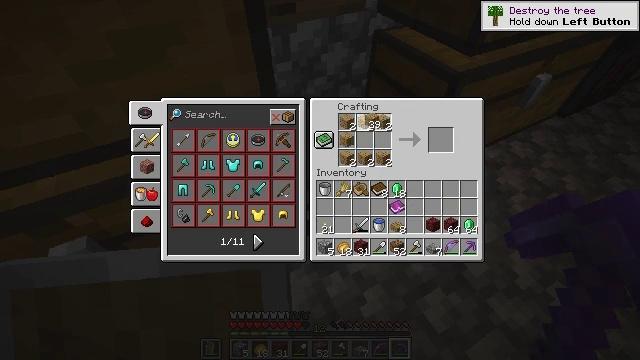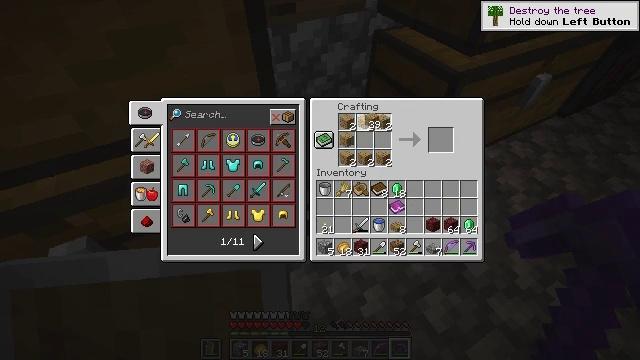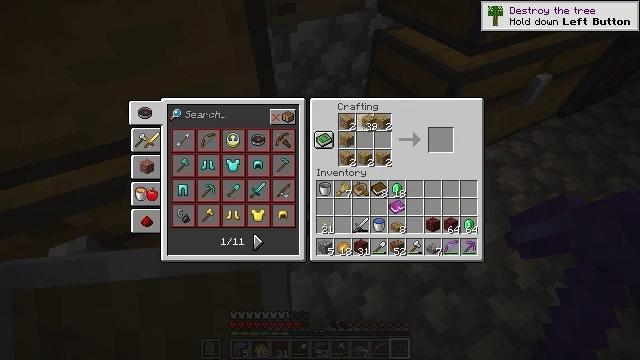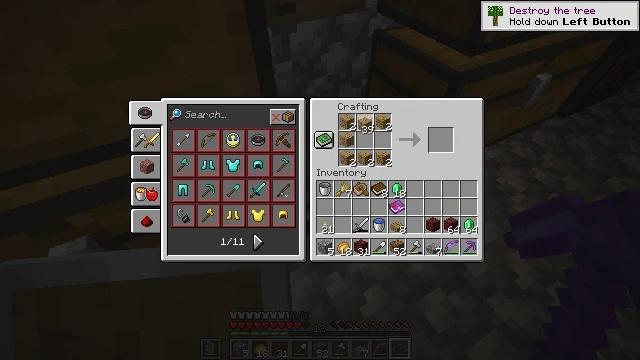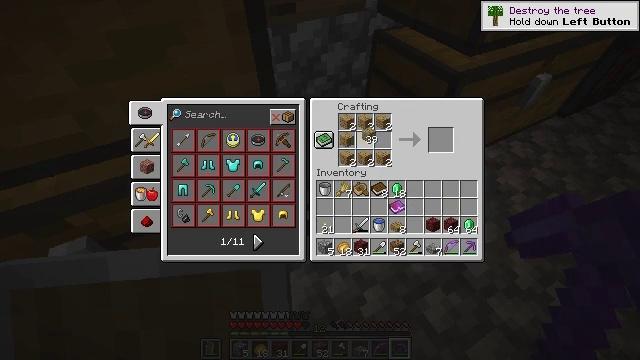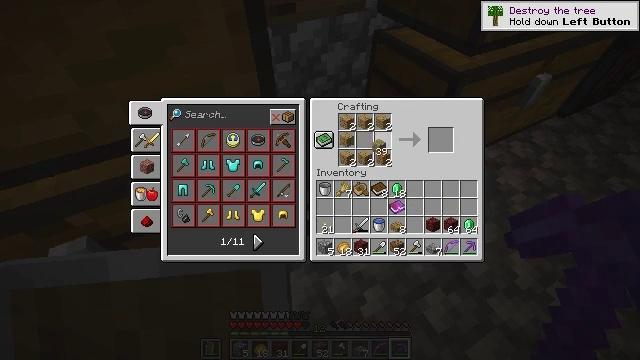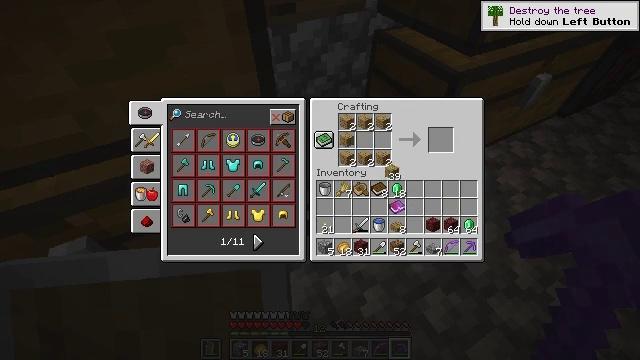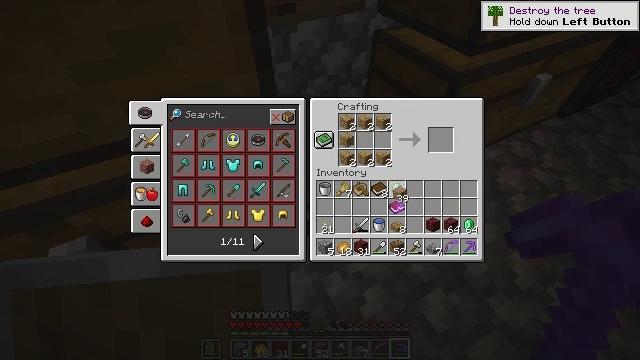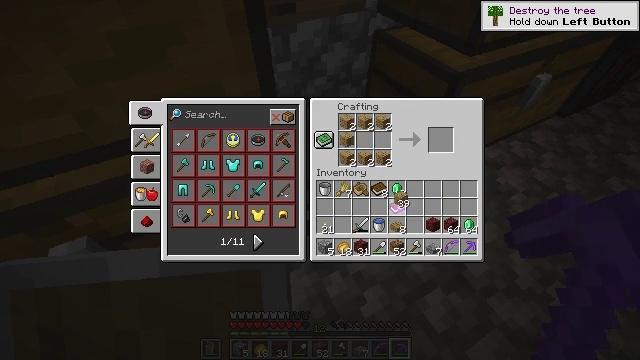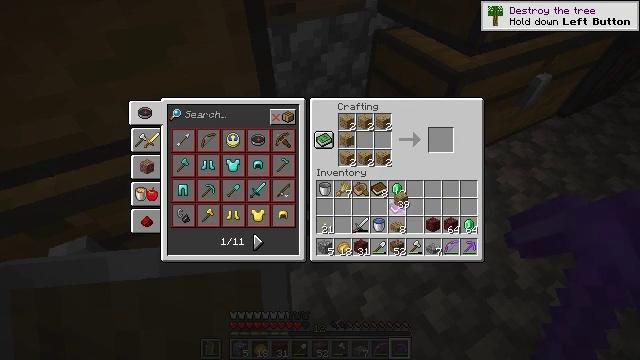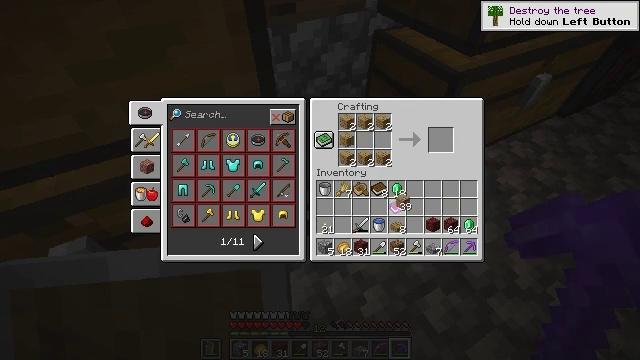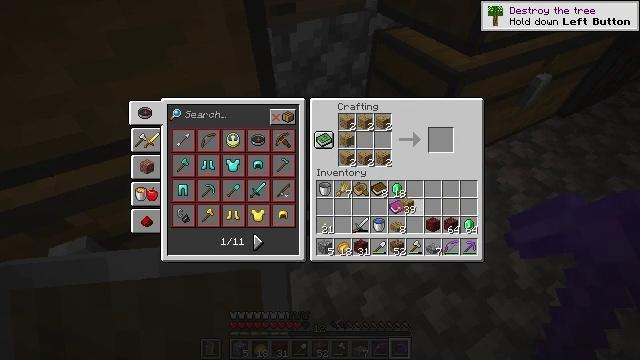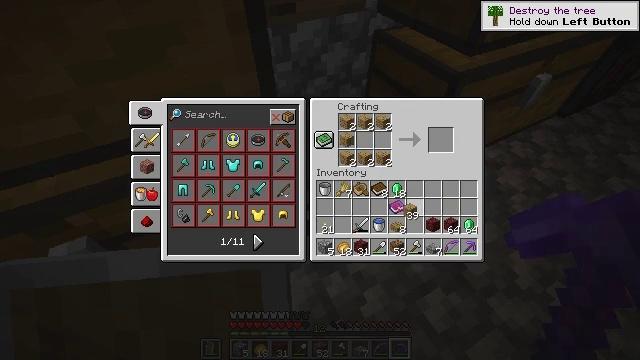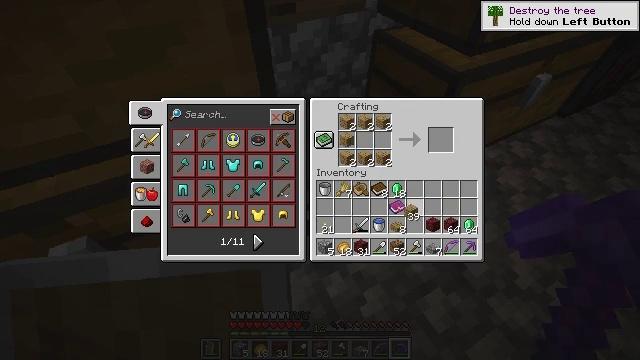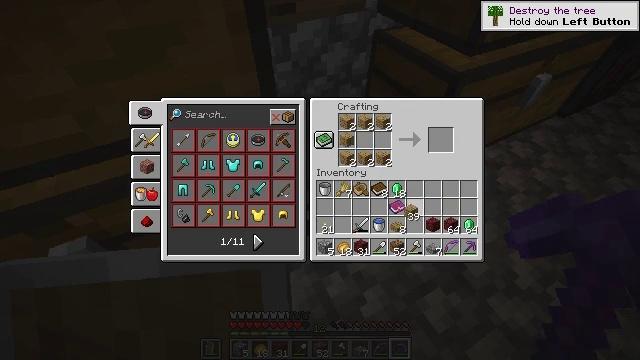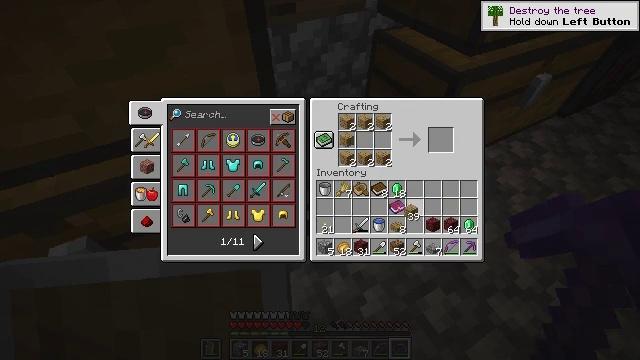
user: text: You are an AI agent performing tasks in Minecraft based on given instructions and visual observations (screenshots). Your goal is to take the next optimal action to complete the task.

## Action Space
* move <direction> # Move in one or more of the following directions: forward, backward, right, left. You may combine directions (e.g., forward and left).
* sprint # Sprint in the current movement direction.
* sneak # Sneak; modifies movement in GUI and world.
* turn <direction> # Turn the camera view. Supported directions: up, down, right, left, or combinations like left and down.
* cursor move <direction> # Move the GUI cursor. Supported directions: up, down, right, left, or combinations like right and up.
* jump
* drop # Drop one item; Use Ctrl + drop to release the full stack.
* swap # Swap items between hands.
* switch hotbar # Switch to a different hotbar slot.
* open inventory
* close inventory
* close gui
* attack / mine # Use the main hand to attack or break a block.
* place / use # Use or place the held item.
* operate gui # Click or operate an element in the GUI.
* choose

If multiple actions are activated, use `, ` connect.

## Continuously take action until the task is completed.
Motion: motion action
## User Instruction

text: Open a crafting table to craft a bookshelf.
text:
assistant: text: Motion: use / place
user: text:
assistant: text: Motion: no_op
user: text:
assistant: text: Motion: no_op
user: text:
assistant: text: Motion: turn down
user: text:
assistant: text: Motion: turn right and down
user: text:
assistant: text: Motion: turn right and down
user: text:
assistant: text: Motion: turn right and down
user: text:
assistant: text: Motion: no_op
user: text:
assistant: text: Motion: no_op
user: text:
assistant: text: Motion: no_op
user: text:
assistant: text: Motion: no_op
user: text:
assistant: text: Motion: no_op
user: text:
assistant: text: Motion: no_op
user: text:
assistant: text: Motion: no_op
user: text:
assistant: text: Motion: no_op
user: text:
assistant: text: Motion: no_op
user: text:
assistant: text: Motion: attack / mine
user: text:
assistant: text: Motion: attack / mine
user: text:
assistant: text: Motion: no_op
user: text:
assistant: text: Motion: turn left and up
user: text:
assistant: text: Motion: turn left and up
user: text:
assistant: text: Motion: turn left and up
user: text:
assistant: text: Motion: no_op
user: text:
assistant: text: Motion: turn up
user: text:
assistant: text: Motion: no_op
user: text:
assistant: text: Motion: no_op
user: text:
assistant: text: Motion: no_op
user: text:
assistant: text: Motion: no_op
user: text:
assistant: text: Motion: attack / mine
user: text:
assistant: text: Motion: attack / mine